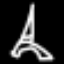
Label: The Eiffel Tower